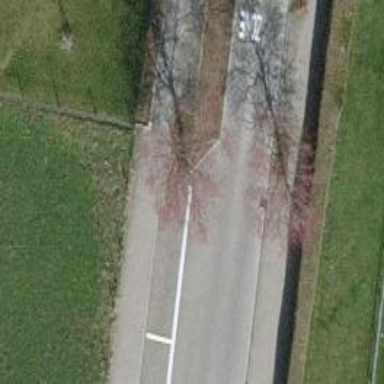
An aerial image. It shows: Residential road with asphalt surface and sidewalks on both sides. The road features traffic calming chicane.